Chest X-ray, AP view. Patient: 56 years old, sex M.
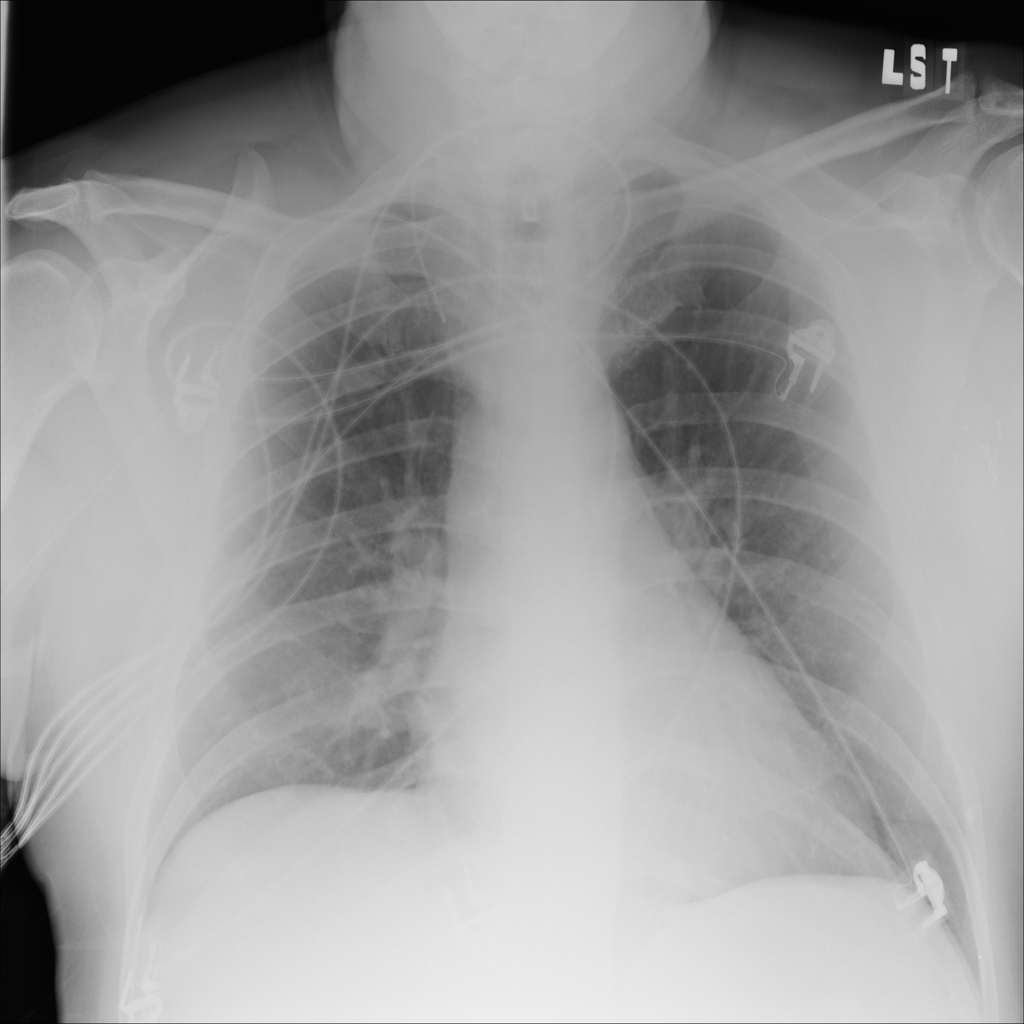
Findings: No Finding